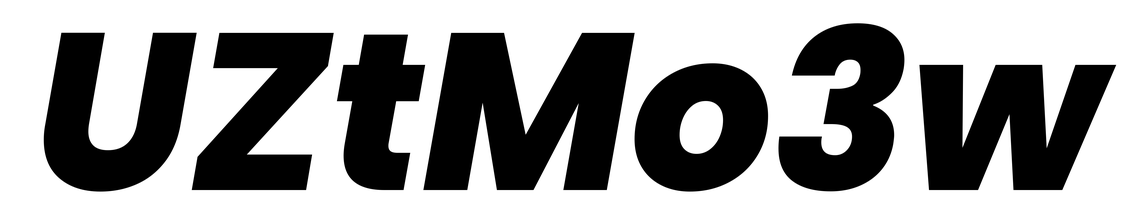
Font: Poppins-ExtraBoldItalic